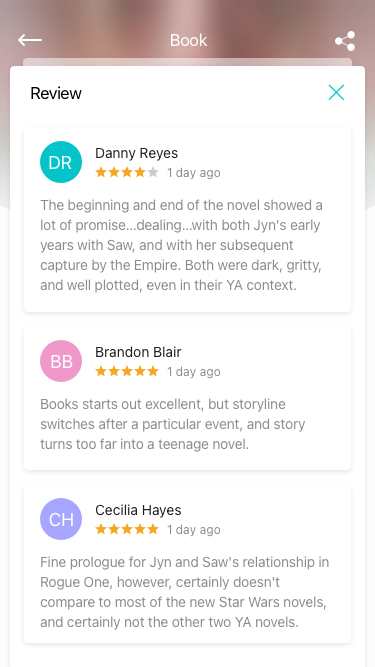
Text in this UI design:
Book
Review
Fine prologue for Jyn and Saw's relationship in Rogue One, however, certainly doesn't compare to most of the new Star Wars novels, and certainly not the other two YA novels.
Cecilia Hayes
1 day ago
CH
Books starts out excellent, but storyline switches after a particular event, and story turns too far into a teenage novel.

Brandon Blair
1 day ago
BB
The beginning and end of the novel showed a lot of promise…dealing…with both Jyn's early years with Saw, and with her subsequent capture by the Empire. Both were dark, gritty, and well plotted, even in their YA context.
Danny Reyes
1 day ago
DR